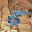
Label: 5